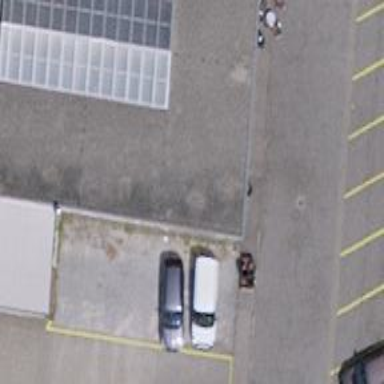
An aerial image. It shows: Charging station.